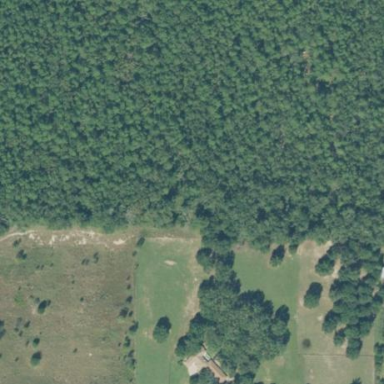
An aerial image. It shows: Mixed woodland area with various types of leaves.